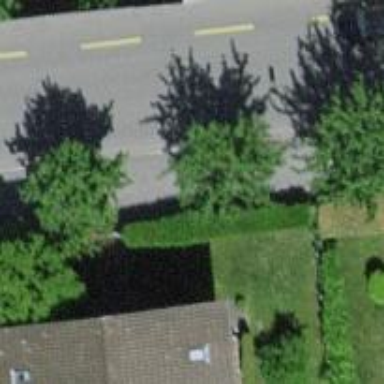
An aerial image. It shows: Broadleaved tree along the street.